Question: I'm wondering all day and I cant get it done.
I have a simple test table with 'news' system as example. We have 'news', 'tags', and 'categories'.
'News' can have many 'tags' and one 'category'. What I need is to count how many 'news' are under each 'tag' in each 'category'. For example we could have 4 'news' with general tag under politics category and 2 'news' with general tag under science category.
My tables looks like this:
'''
news:
- news_id
- category_id
- title
categories:
- category_id
- category_name
tags:
- tag_id
- tag_name
news_tags:
- news_id
- tag_id
'''
Here is a simple MindMap to clarify what I need:

<URL>
Here is a query I've tried with no success:
'''
SELECT *, COUNT(n.news_id) AS news_count FROM news AS n
LEFT JOIN categories AS c ON n.category_id = c.category_id
LEFT JOIN news_tags AS tn ON n.news_id = tn.news_id
LEFT JOIN tags AS t ON tn.tag_id = t.tag_id
GROUP BY t.tag_id, c.category_id;
'''
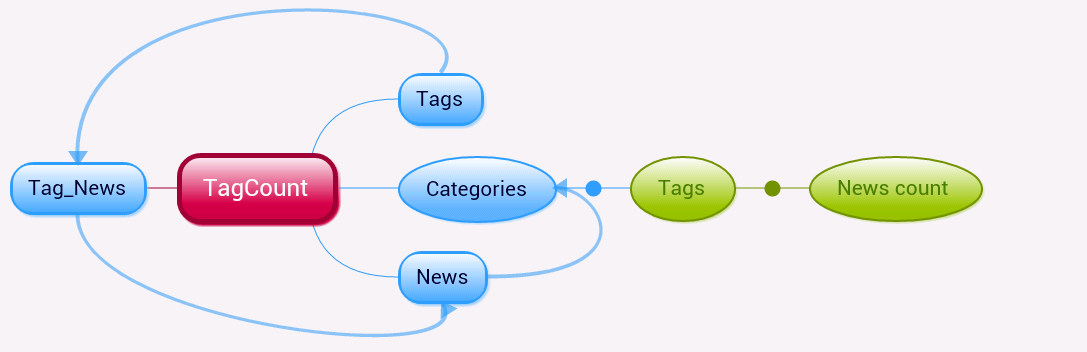
Answer: Your query works without errors for me.
What error do you get when you run your query/Why is it no success?
This is my attempt to set up your situation:
'''
mysql> select * from news;
+---------+-------------+------------------------+
| news_id | category_ID | title |
+---------+-------------+------------------------+
| 1 | 1 | politics and general 1 |
| 2 | 1 | politics and general 2 |
| 3 | 1 | politics and general 3 |
| 4 | 1 | politics and general 4 |
| 5 | 2 | science and general 1 |
| 6 | 2 | science and general 2 |
| 7 | 2 | science and funny 1 |
+---------+-------------+------------------------+
mysql> select * from tags;
+--------+----------+
| tag_id | tag_name |
+--------+----------+
| 1 | general |
| 2 | funny |
+--------+----------+
mysql> select * from news_tags;
+---------+--------+
| news_id | tag_id |
+---------+--------+
| 1 | 1 |
| 2 | 1 |
| 3 | 1 |
| 4 | 1 |
| 5 | 1 |
| 6 | 1 |
| 7 | 2 |
+---------+--------+
mysql> select * from categories;
+-------------+---------------+
| category_id | category_name |
+-------------+---------------+
| 1 | politics |
| 2 | science |
+-------------+---------------+
'''
Result of your query:
'''
+---------+-------------+------------------------+-------------+---------------+---------+--------+--------+----------+------------+
| news_id | category_ID | title | category_id | category_name | news_id | tag_id | tag_id | tag_name | news_count |
+---------+-------------+------------------------+-------------+---------------+---------+--------+--------+----------+------------+
| 1 | 1 | politics and general 1 | 1 | politics | 1 | 1 | 1 | general | 4 |
| 5 | 2 | science and general 1 | 2 | science | 5 | 1 | 1 | general | 2 |
| 7 | 2 | science and funny 1 | 2 | science | 7 | 2 | 2 | funny | 1 |
+---------+-------------+------------------------+-------------+---------------+---------+--------+--------+----------+------------+
'''
However it doesn't make sense to 'SELECT *' since you're aggregating counts by tag/category and things like 'title' don't make sense when aggregated.
You might try:
'''
SELECT c.category_name, t.tag_name, COUNT(n.news_id) AS news_count FROM news AS n
LEFT JOIN categories AS c ON n.category_id = c.category_id
LEFT JOIN news_tags AS tn ON n.news_id = tn.news_id
LEFT JOIN tags AS t ON tn.tag_id = t.tag_id
GROUP BY t.tag_id, c.category_id;
'''
To get:
'''
+---------------+----------+------------+
| category_name | tag_name | news_count |
+---------------+----------+------------+
| politics | general | 4 |
| science | general | 2 |
| science | funny | 1 |
+---------------+----------+------------+
'''